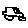
Label: car